Aerial crown-view tile of a tropical tree (Barro Colorado Island, Panama), acquired 20250715:
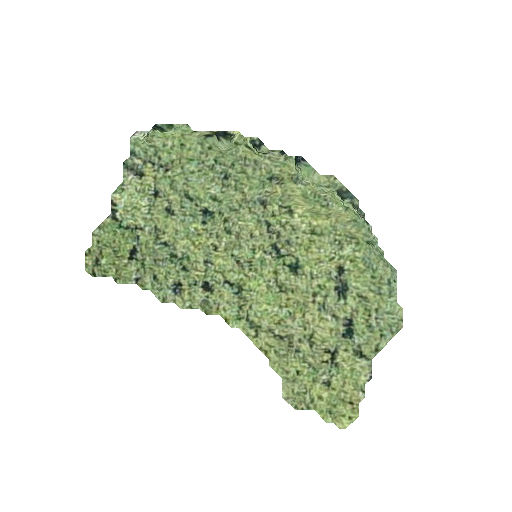
Species: Apeiba tibourbou
GBIF accepted scientific name: Apeiba tibourbou
Crown area: 80.45 m²